Interaction volume radius: 10 \u00c5
Interaction volume height: 20 \u00c5
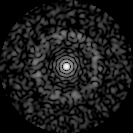
Disorder parameter: 0.8238